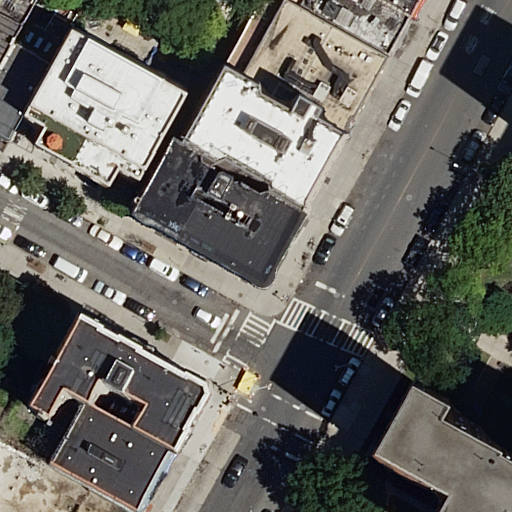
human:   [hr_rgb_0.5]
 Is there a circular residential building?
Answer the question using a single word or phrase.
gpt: no

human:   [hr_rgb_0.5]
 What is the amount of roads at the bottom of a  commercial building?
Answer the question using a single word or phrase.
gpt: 0

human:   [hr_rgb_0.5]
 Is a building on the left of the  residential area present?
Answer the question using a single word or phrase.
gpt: yes

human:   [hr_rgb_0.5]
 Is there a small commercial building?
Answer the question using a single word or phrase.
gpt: no

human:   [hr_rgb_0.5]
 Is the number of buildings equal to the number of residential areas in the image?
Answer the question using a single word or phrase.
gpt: no

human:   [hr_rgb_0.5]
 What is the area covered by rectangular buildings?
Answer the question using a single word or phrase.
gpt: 1321m2

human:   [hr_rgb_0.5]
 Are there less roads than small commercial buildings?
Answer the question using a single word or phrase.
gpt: no

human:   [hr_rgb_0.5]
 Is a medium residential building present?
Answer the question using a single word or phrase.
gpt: yes

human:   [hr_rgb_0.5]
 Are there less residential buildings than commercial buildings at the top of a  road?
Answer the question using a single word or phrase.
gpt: no

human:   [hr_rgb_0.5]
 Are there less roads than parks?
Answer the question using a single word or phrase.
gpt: no

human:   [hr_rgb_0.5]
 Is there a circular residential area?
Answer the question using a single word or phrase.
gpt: no

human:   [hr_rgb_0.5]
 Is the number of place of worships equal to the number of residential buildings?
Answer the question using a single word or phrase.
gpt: no

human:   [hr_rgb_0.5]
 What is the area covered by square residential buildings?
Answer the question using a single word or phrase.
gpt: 0m2

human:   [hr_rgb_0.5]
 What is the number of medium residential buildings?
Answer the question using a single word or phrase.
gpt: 6

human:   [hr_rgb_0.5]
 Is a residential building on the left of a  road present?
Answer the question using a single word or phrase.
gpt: yes

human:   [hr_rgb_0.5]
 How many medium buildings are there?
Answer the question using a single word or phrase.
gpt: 6

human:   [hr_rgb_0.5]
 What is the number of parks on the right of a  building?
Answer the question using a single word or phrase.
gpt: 0

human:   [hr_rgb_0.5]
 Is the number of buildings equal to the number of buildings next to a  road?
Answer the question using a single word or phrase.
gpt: yes

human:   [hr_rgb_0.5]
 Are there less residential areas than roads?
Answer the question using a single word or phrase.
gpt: yes

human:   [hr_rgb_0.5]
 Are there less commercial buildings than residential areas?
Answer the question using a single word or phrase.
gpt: yes

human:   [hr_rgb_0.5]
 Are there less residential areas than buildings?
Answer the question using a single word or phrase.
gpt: yes

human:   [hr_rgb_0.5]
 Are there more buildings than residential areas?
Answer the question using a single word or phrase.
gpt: yes

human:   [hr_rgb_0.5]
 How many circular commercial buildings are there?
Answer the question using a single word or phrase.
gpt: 0

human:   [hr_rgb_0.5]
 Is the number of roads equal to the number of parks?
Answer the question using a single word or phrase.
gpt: no

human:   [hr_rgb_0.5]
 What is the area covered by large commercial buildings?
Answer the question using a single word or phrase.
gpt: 0m2

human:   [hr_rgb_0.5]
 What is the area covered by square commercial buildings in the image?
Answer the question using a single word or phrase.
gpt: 0m2

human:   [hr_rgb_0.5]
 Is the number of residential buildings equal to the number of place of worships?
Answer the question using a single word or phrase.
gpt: no

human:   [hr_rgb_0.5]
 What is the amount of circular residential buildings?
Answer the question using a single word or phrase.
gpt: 0

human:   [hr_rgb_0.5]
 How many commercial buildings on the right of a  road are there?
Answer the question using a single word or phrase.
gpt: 0

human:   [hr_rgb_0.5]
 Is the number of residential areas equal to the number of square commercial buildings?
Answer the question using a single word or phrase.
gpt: no

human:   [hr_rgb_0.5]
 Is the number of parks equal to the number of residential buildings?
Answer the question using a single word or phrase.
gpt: no

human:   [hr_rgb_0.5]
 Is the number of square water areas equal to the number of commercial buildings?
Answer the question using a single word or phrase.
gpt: yes

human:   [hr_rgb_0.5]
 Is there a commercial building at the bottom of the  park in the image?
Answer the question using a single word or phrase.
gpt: no

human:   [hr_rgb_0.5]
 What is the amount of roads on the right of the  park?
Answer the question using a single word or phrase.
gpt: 7

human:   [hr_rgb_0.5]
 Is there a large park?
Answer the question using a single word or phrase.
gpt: yes

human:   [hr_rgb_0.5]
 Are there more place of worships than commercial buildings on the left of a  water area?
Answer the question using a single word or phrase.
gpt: yes